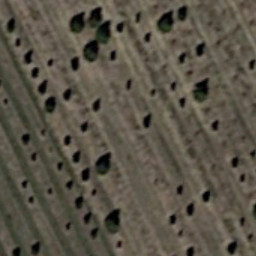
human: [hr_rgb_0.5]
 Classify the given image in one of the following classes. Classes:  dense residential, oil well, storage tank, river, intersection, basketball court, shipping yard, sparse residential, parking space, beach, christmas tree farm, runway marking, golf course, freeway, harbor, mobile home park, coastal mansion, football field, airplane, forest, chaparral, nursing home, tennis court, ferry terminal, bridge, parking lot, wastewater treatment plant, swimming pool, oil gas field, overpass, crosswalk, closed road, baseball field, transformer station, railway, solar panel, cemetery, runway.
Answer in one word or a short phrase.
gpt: christmas tree farm